Here is a 2-D grayscale rendering of raw bearing vibration samples (signal-to-image). What is the most likely bearing condition (normal, inner_race, outer_race, ball)?
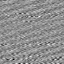
Answer: normal